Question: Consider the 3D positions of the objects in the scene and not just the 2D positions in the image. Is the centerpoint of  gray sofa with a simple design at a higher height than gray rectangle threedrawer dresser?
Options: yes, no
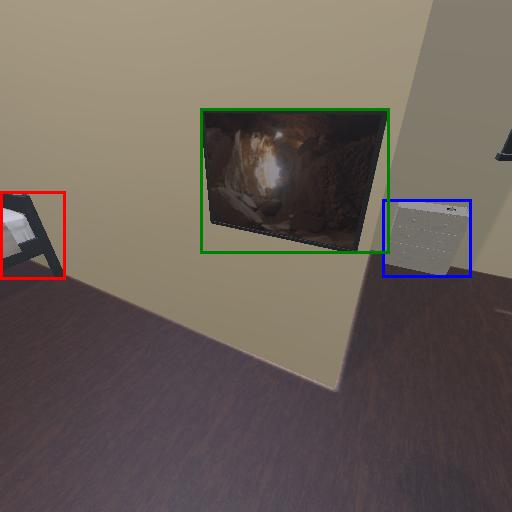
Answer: yes